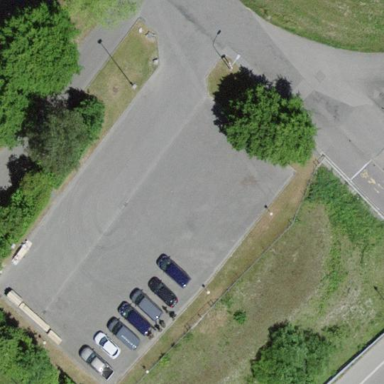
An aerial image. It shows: Parking area with asphalt surface.